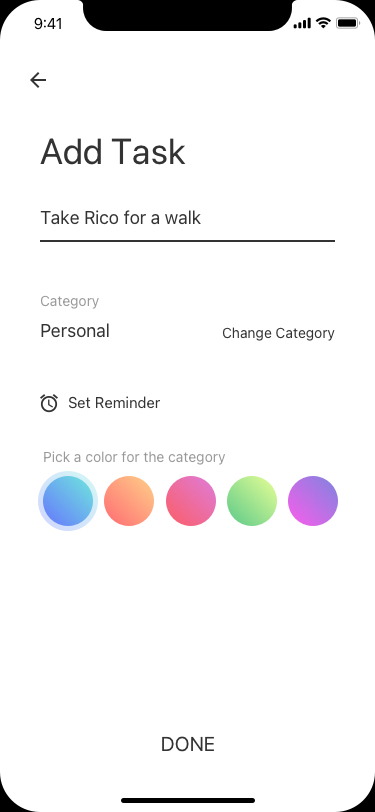
Text in this UI design:
Personal
Change Category
Category
Take Rico for a walk
Add Task
Pick a color for the category